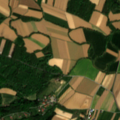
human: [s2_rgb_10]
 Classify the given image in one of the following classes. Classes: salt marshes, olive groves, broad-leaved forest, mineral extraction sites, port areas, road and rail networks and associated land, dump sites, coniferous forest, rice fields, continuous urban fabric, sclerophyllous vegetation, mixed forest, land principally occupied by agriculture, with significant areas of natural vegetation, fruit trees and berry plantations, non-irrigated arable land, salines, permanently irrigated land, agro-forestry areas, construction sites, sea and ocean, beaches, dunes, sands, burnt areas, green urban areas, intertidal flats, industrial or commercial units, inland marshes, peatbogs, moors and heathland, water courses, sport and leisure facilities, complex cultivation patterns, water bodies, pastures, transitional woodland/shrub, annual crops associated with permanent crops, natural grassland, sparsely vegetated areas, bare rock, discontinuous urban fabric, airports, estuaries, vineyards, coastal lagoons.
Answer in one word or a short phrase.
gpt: discontinuous urban fabric, non-irrigated arable land, complex cultivation patterns, land principally occupied by agriculture, with significant areas of natural vegetation, broad-leaved forest, mixed forest